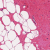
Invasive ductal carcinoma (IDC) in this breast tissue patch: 0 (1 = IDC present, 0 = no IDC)